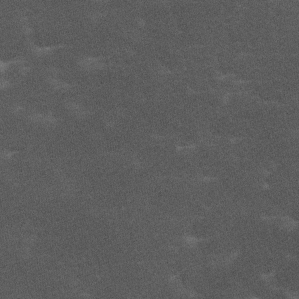
Label: non_frost